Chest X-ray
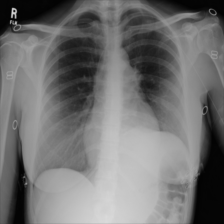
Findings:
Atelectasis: negative
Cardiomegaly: negative
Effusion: negative
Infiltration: negative
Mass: negative
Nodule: negative
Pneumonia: negative
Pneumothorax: negative
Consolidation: negative
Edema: negative
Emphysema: negative
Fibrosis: negative
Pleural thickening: negative
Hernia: negative